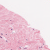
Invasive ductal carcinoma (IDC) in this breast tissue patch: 0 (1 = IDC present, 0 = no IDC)